Field crop: tomato
Growth stage: 1
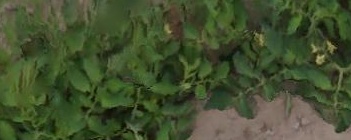
Species: tomato